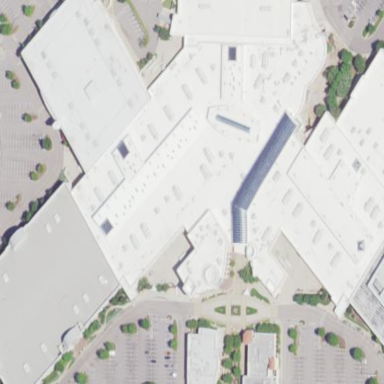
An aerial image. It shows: Commercial mall building.